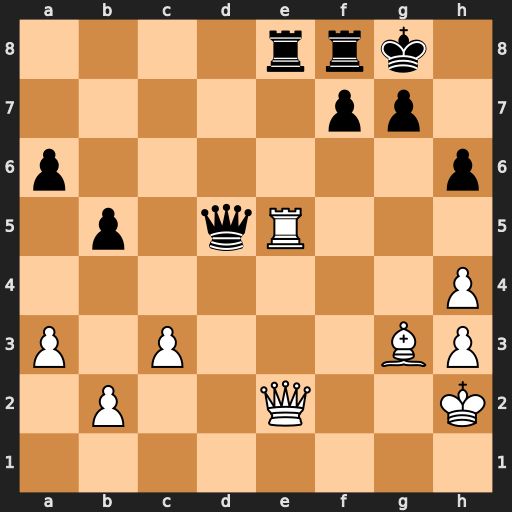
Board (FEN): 4rrk1/5pp1/p6p/1p1qR3/7P/P1P3BP/1P2Q2K/8
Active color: w
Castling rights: -
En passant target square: -
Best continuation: Rxe8 Rxe8 Qxe8+